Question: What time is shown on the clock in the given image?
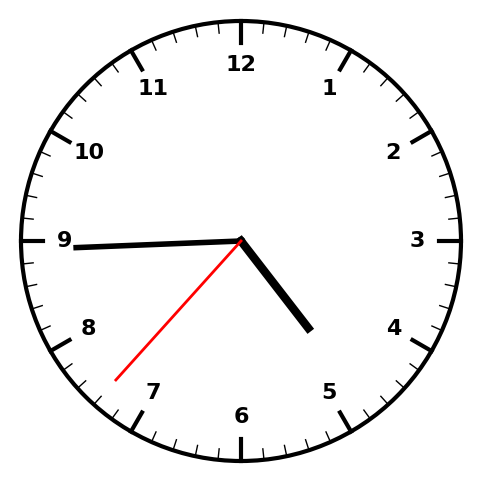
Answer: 04:44:37